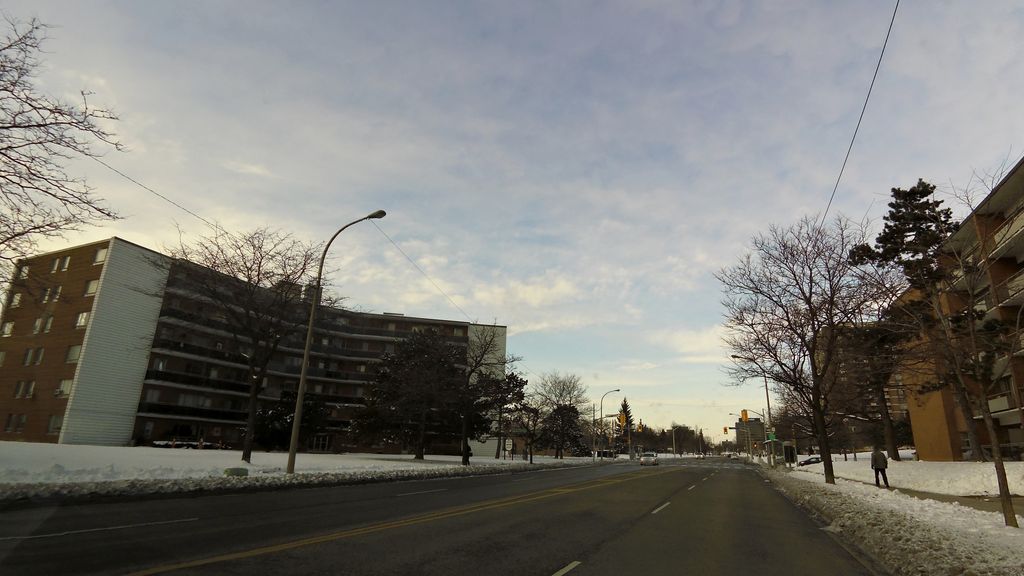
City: toronto